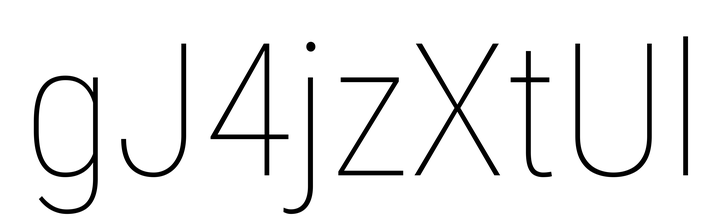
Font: Roboto_Condensed_Thin